Field crop: tomato
Growth stage: 2
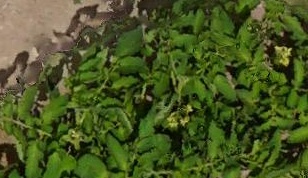
Species: tomato